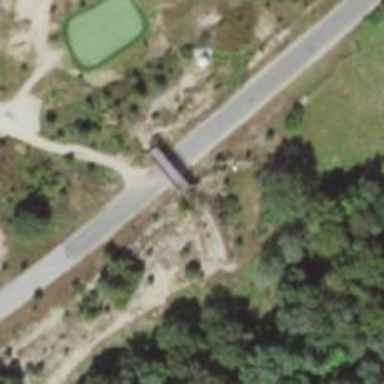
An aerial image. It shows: Path leading to bridge.